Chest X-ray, PA view. Patient: 81 years old, sex M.
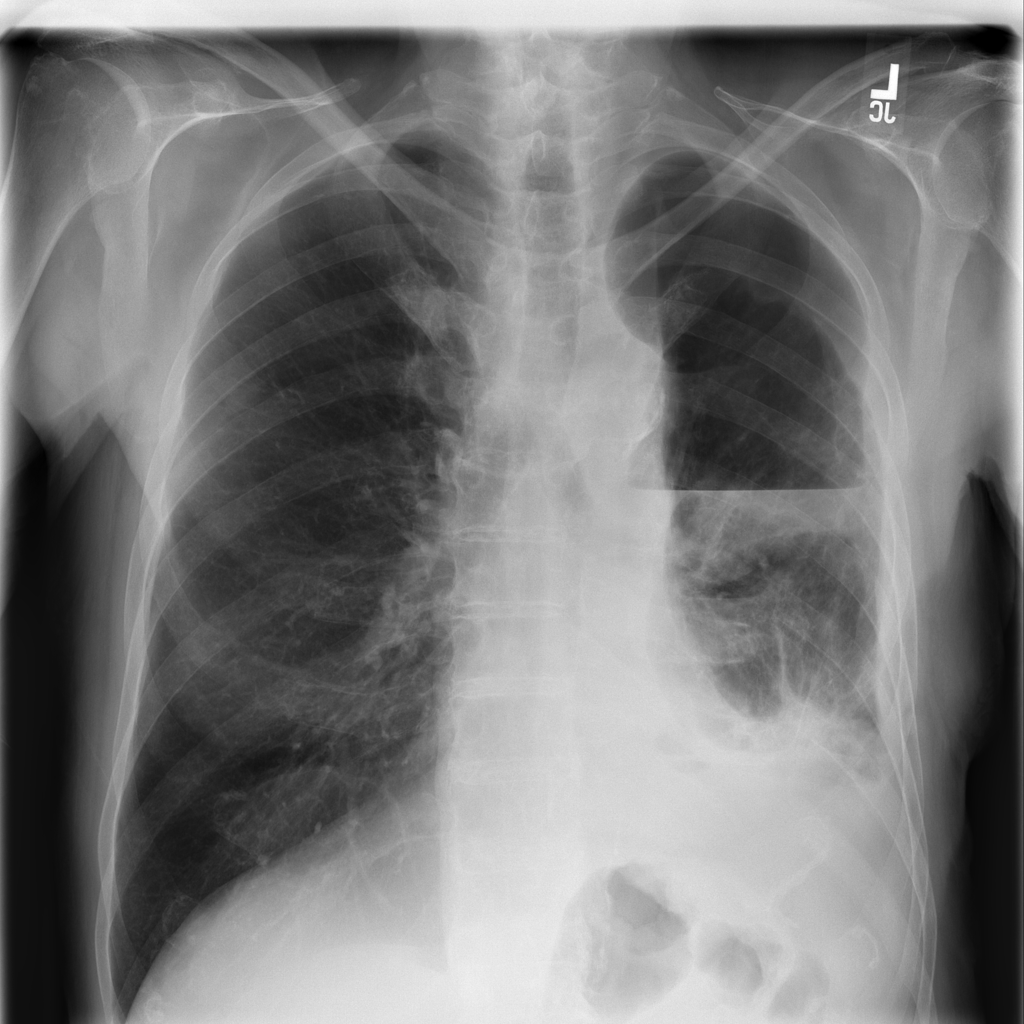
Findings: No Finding